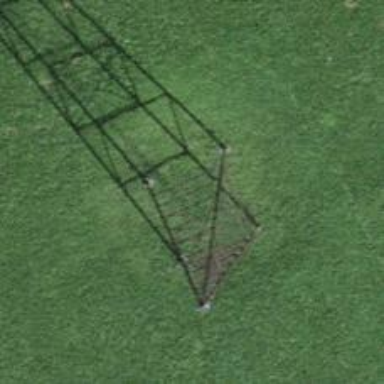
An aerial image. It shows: Mast structure.